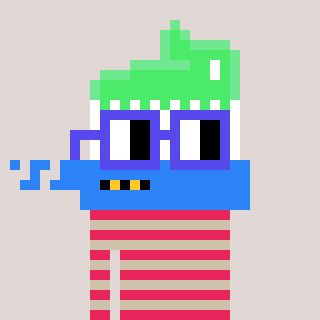
a pixel art character with square blue glasses, a toothbrush-shaped head and a bege-colored body on a warm background